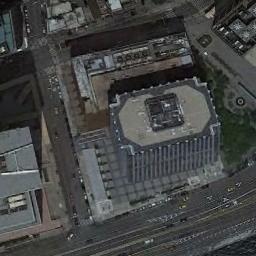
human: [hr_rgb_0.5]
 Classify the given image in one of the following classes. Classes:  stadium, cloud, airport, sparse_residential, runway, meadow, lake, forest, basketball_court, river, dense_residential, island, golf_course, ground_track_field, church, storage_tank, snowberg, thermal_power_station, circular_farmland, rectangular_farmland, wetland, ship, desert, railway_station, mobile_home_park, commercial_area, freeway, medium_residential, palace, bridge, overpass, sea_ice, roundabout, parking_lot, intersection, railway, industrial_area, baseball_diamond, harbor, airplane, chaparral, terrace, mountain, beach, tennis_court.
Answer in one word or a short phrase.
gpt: commercial_area